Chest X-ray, PA view. Patient: 61 years old, sex M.
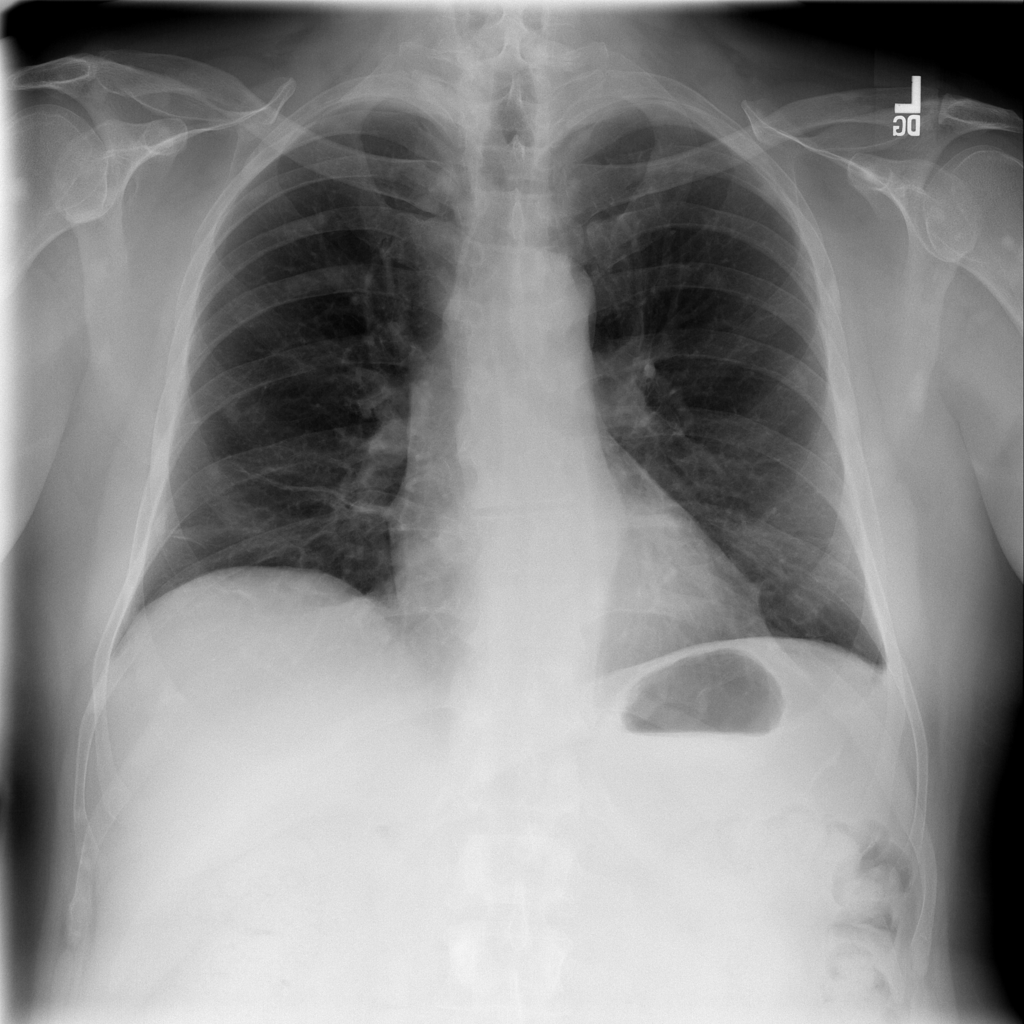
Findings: Atelectasis